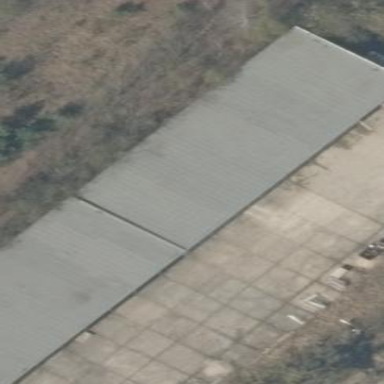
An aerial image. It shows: Group of garages.